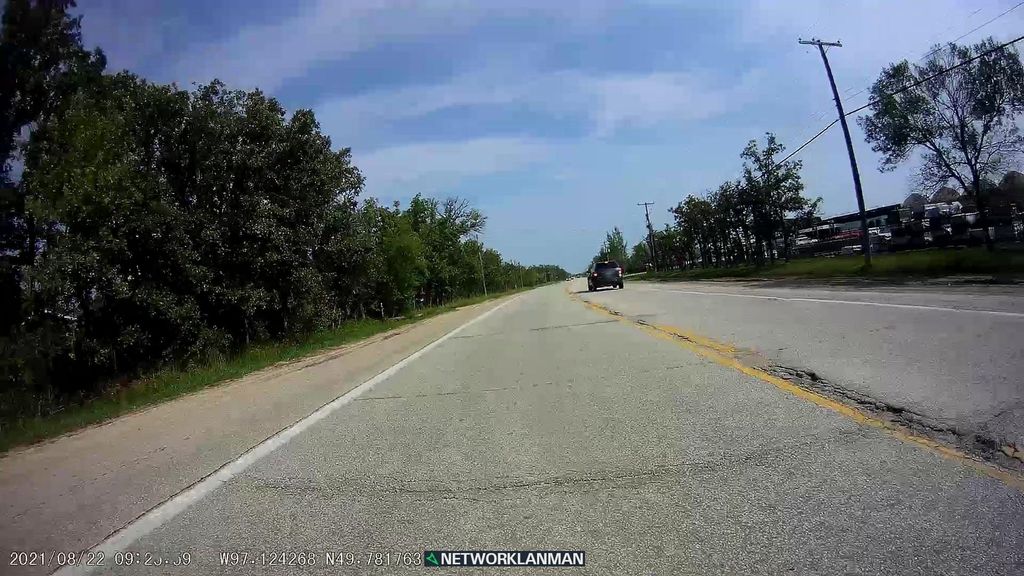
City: winnipeg